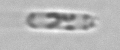
Label: Cerataulina_pelagica